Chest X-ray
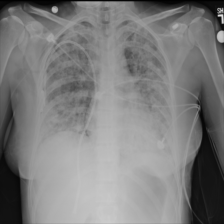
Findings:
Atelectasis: negative
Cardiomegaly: negative
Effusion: negative
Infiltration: positive
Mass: negative
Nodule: negative
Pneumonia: negative
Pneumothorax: positive
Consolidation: negative
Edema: negative
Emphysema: negative
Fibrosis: negative
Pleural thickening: negative
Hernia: negative